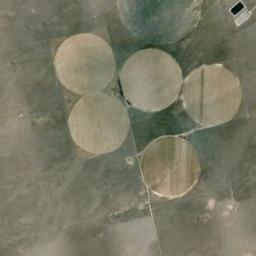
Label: circular_farmland